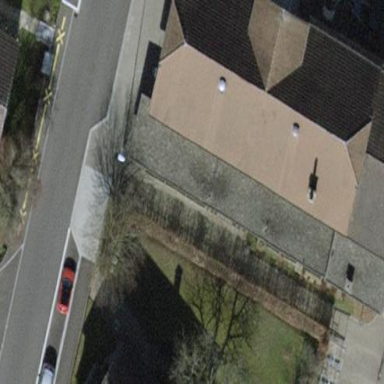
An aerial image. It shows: Building with rosy brown colored roof.